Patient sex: F
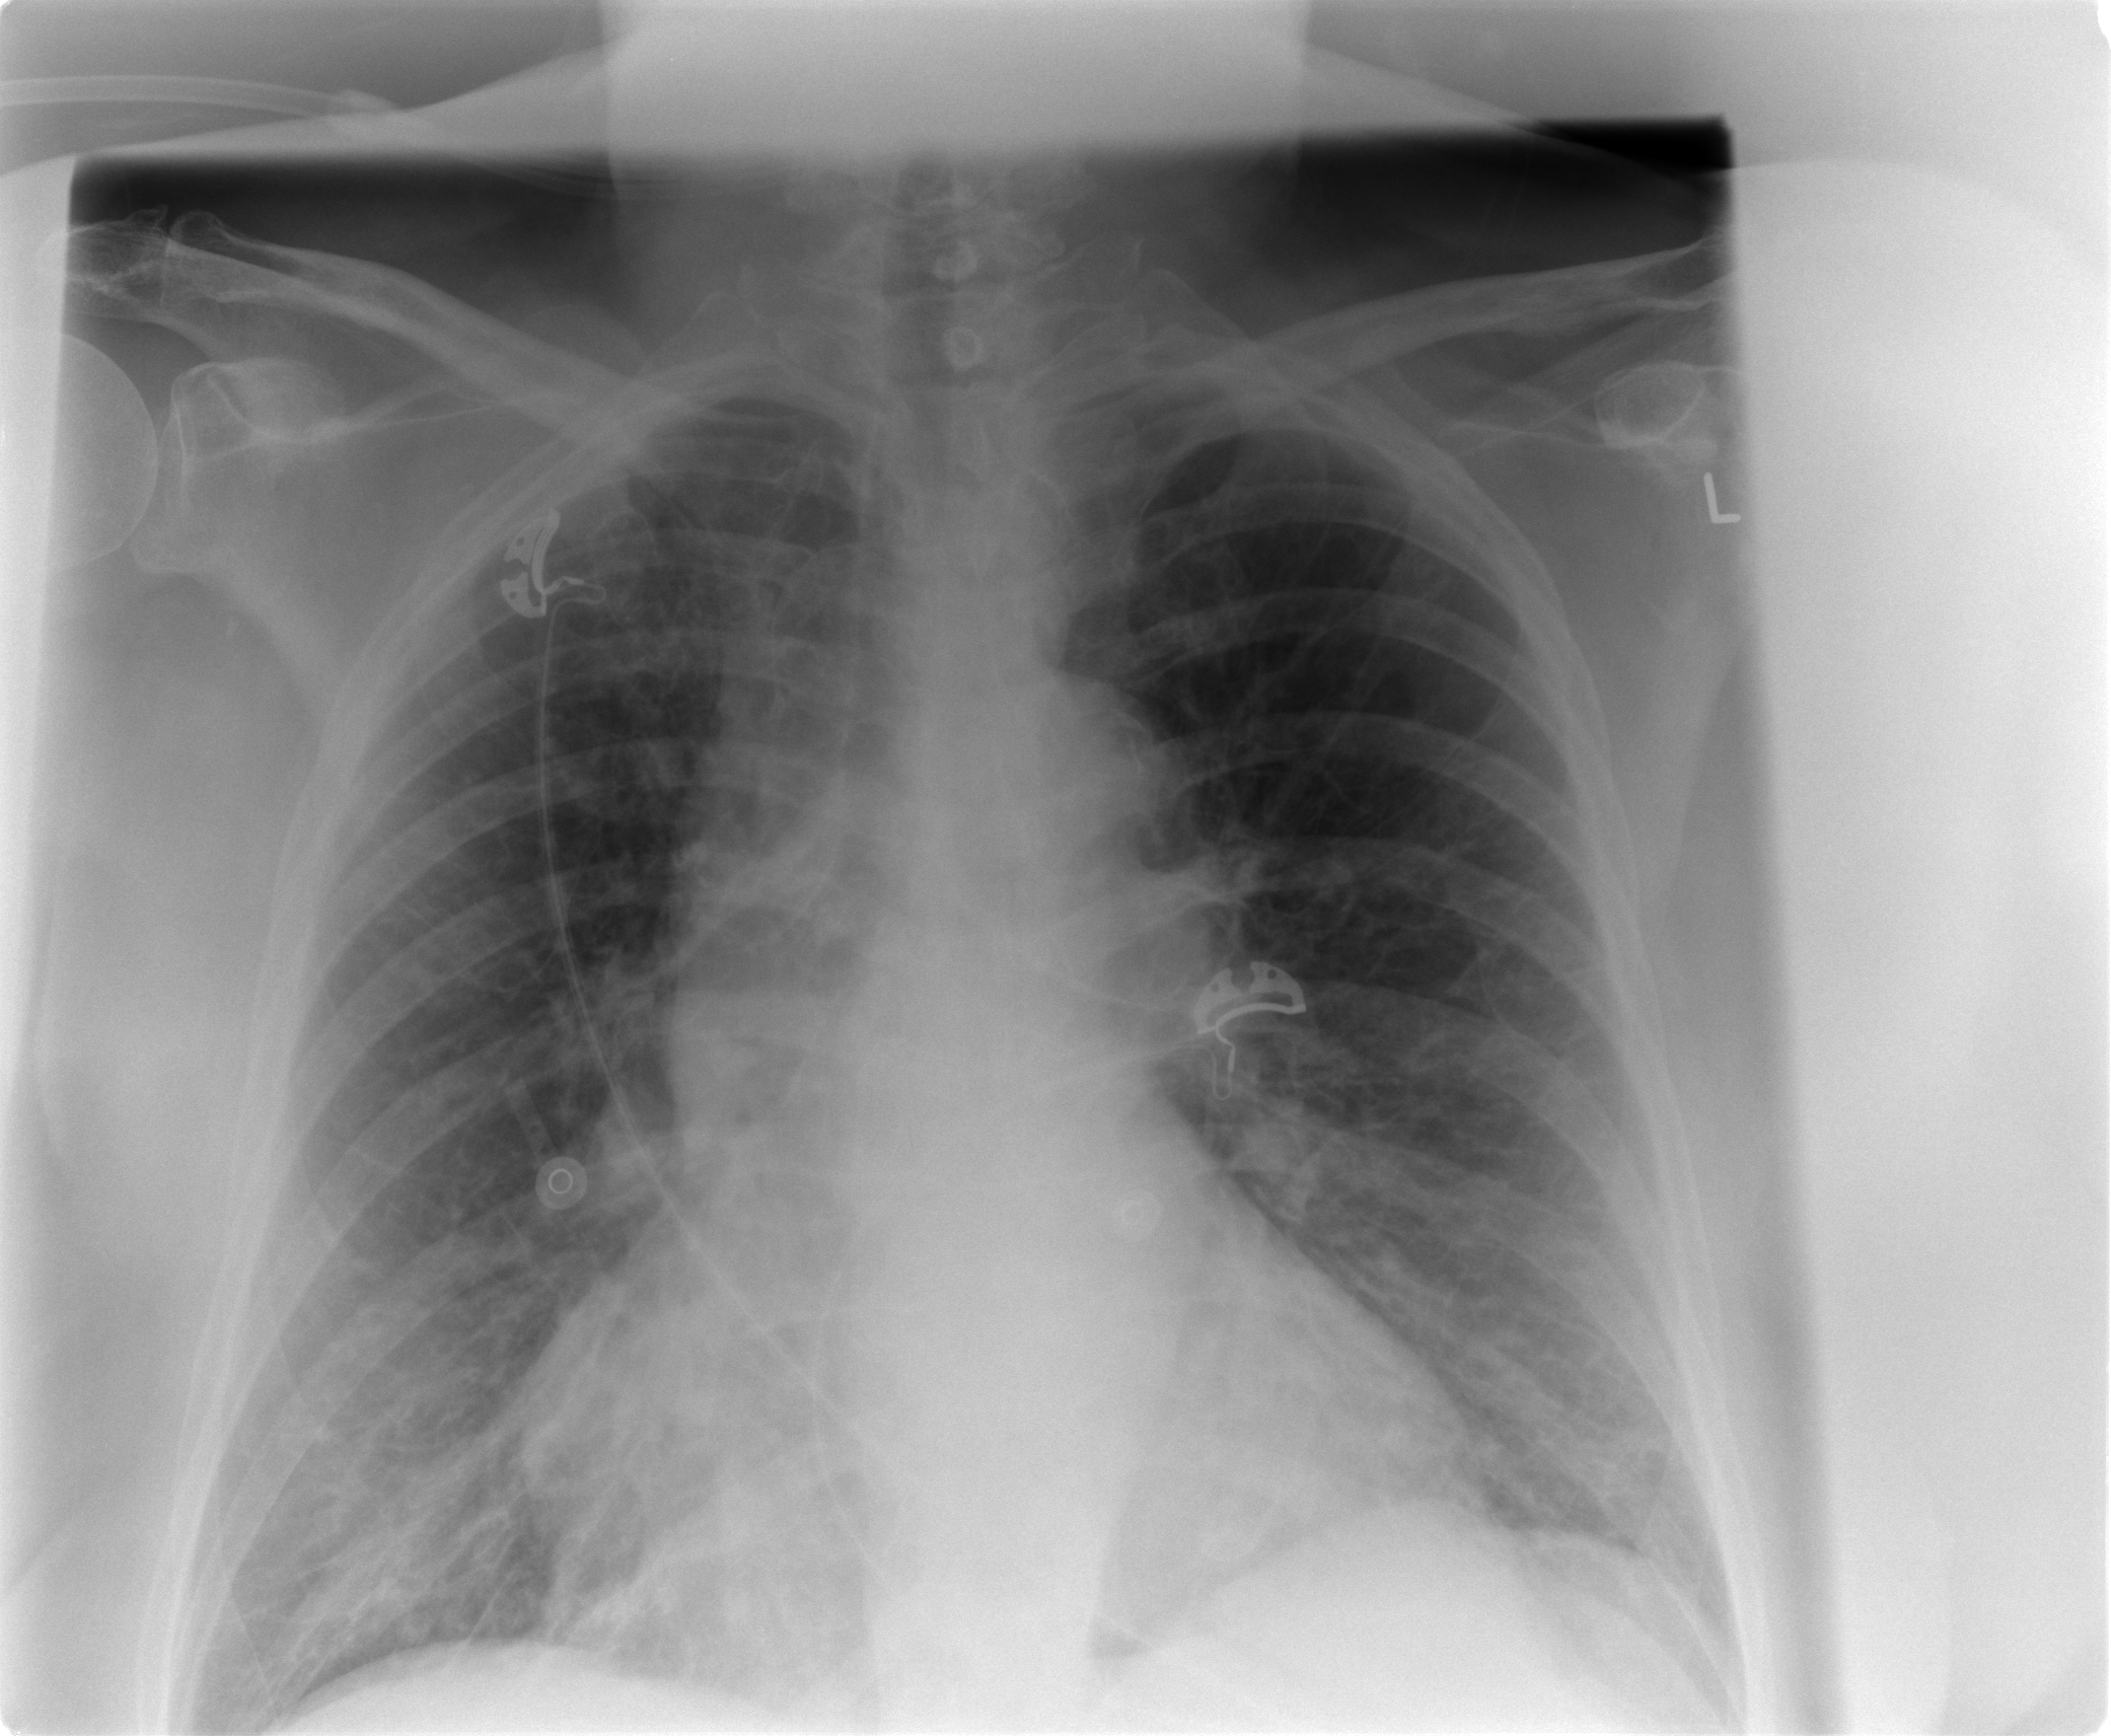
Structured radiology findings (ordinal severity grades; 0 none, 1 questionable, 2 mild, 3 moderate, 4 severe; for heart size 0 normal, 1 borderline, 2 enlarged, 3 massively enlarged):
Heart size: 0
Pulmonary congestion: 2
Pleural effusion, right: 0
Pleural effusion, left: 0
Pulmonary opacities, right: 0
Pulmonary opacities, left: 0
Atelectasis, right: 0
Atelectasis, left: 0